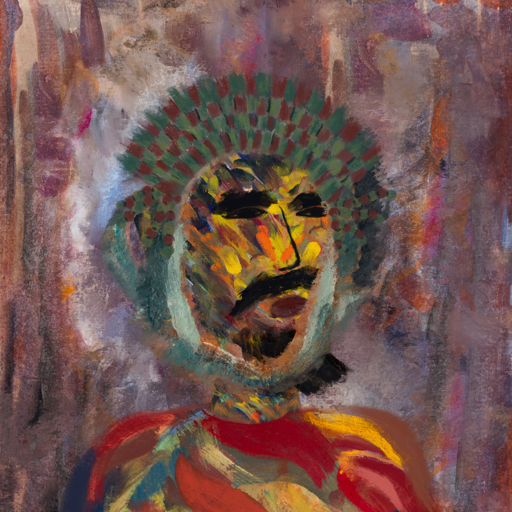
Background: Hypocrite, Head And Neck Side: An_Impression, Face Side: Mosgoul, Bust: Mother_And_Son_Son, Hair Side: Boggyland, Head Accessory: After_Raid_Crown, Second Necklace: Blank, Necklace: Blank, Baby: Blank